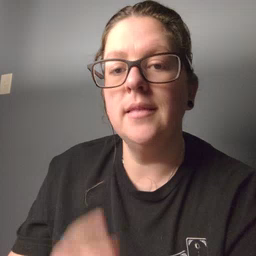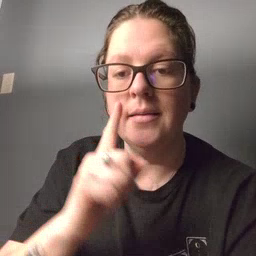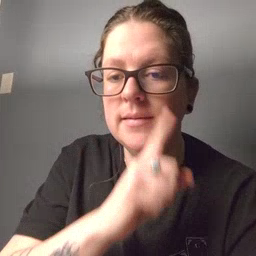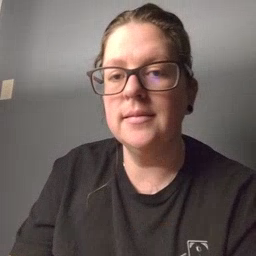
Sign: eye